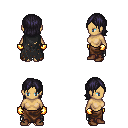
a pixel art fantasy rpg character, female body template, human, tanned skin, black tattered cape, robe skirt, raven long bangs hairstyle, gold gloves, brown shoes, four views (front, back, left, right), 2x2 character sprite sheet, small pixel art, hard edges, no anti-aliasing